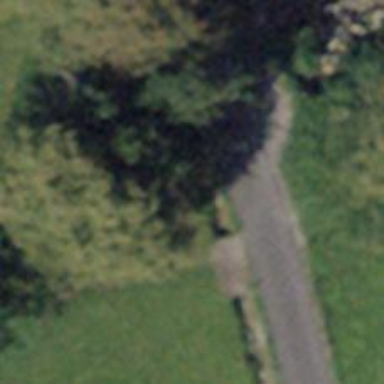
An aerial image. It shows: Bench.